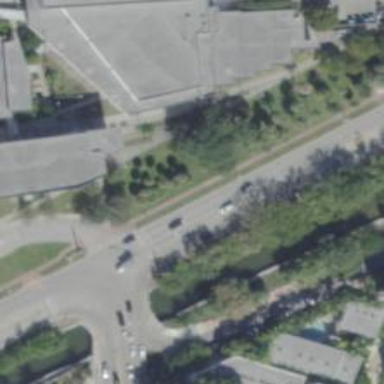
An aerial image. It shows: Secondary road with asphalt surface.